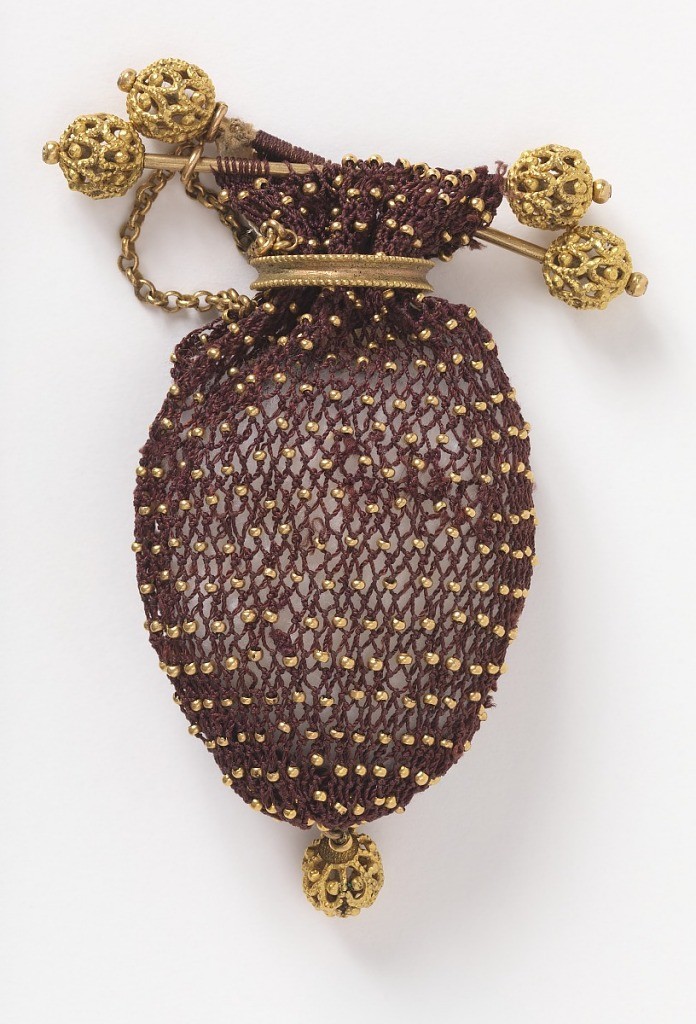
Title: Purse
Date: early 19th century
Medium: silk, metal Technique: beaded crochet
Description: Small sac of dark red crocheted silk with gilt beads, with a ring of plain gold to open or close. Top finished with two gold bars with gold knobs, single gold drop at bottom.